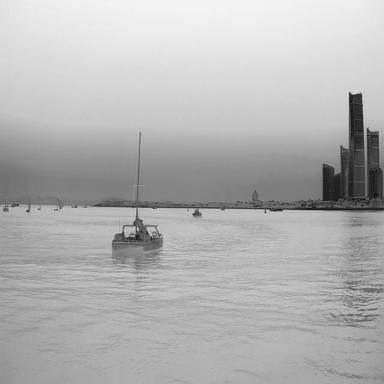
There are five sailboats in the infrared image.